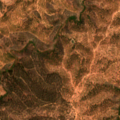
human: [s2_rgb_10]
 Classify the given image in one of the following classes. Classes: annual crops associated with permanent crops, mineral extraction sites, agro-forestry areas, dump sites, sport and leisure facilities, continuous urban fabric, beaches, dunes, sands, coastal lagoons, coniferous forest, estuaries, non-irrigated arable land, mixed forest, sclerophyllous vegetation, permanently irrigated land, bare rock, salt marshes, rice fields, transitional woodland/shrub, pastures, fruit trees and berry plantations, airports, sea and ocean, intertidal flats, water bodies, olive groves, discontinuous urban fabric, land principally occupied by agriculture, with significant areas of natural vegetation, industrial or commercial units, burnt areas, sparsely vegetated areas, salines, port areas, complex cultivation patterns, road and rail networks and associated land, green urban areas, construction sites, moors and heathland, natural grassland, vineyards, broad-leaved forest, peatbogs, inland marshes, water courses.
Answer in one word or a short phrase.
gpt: agro-forestry areas, broad-leaved forest, coniferous forest, sclerophyllous vegetation, transitional woodland/shrub